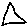
Label: triangle